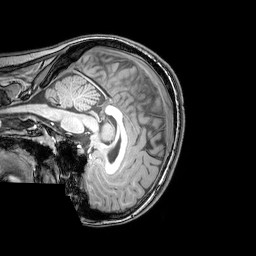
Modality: T1w
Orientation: sagittal
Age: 22
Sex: female
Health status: healthy
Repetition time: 0.081 s
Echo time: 0.037 s